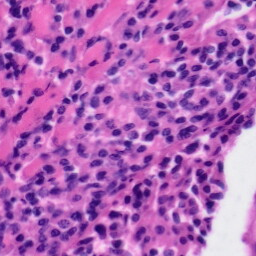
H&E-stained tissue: Tonsil